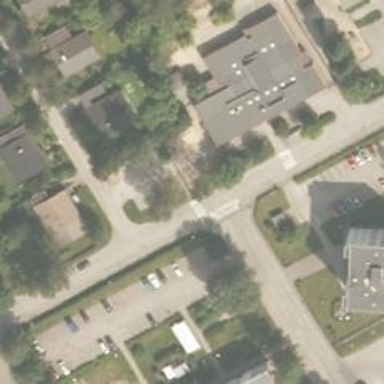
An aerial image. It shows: Asphalt cycleway.